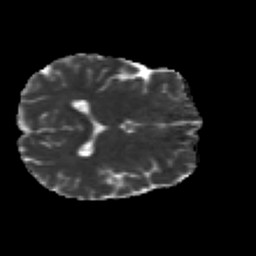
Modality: MD
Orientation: axial
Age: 25
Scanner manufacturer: siemens
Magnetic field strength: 3 T
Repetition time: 2.2 s
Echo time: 0.084 s